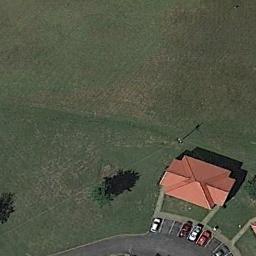
Label: residential